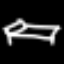
Label: bed